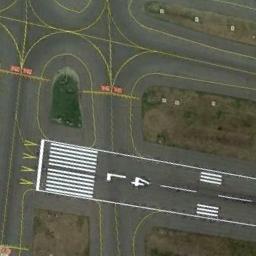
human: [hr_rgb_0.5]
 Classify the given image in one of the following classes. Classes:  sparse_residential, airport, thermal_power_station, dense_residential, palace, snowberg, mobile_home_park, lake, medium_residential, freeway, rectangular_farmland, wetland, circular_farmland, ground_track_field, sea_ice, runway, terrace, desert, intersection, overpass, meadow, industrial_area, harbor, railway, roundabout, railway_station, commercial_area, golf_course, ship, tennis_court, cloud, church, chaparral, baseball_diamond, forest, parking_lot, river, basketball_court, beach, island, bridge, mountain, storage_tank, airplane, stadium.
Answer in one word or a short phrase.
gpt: runway